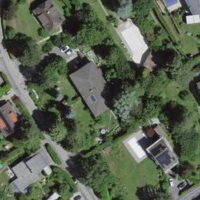
EUNIS habitat code: 55
Species observed at this site:
Aquilegia vulgaris